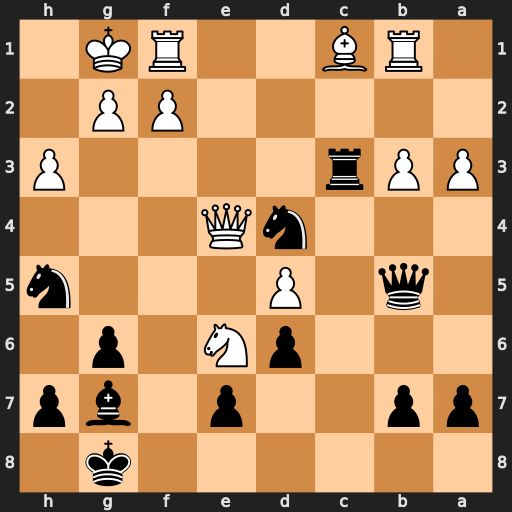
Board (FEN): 6k1/pp2p1bp/3pN1p1/1q1P3n/3nQ3/PPr4P/5PP1/1RB2RK1
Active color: b
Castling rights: -
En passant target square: -
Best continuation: Ne2+ Qxe2 Qxe2